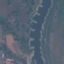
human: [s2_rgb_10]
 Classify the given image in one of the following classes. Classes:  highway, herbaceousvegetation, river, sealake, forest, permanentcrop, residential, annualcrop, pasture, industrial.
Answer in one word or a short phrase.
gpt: River